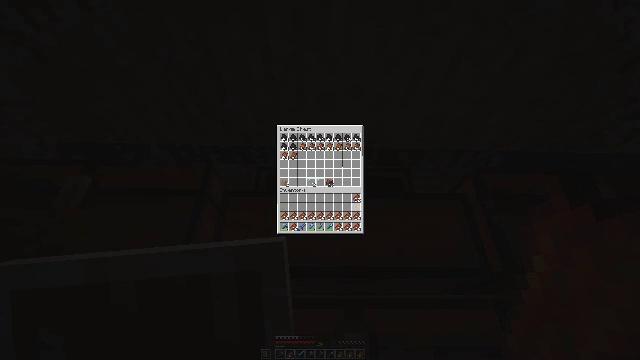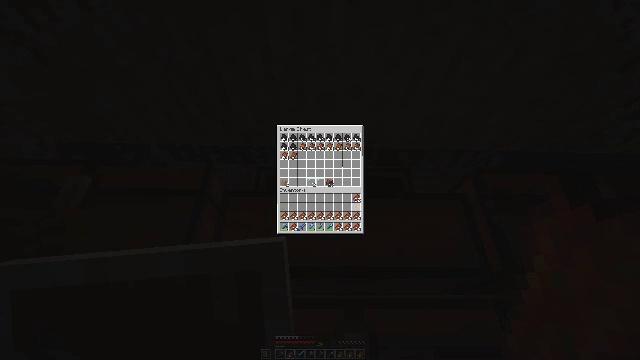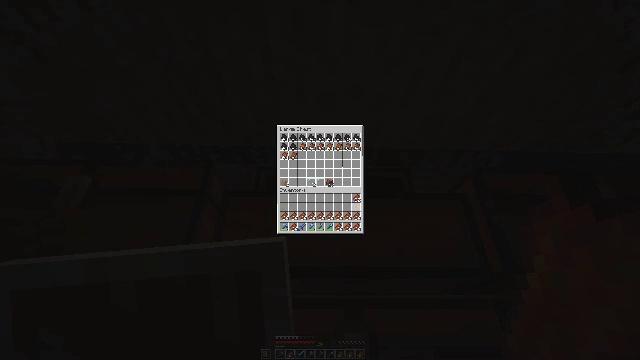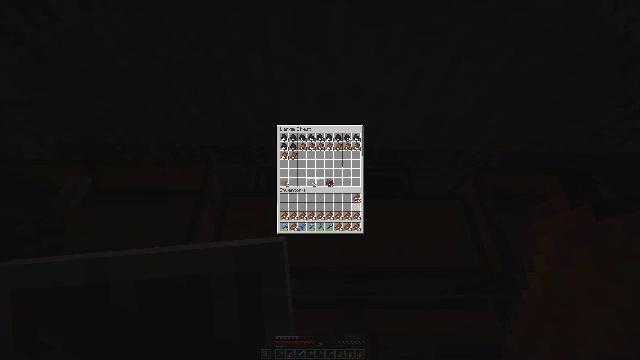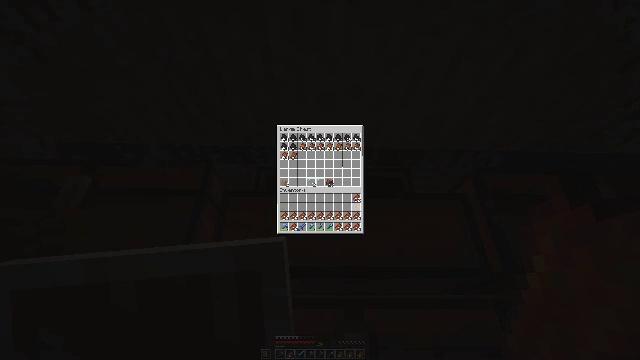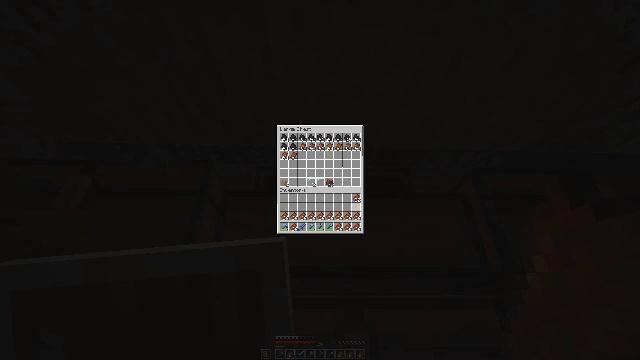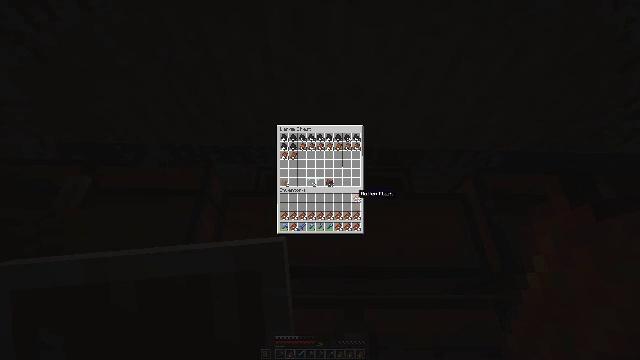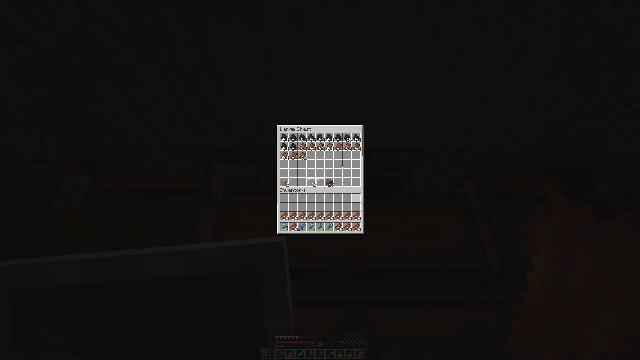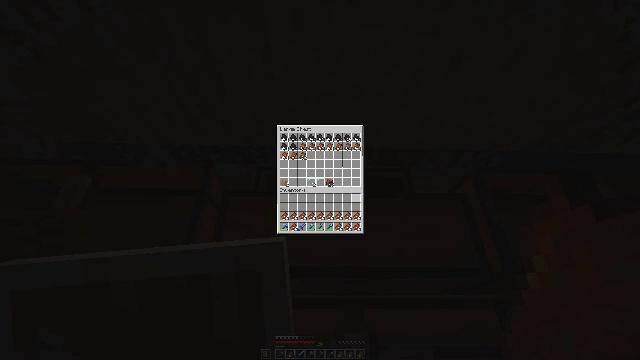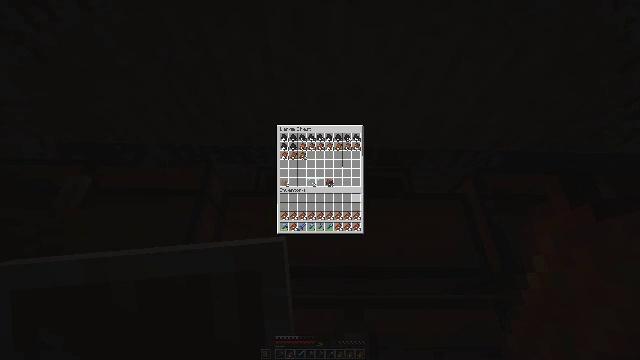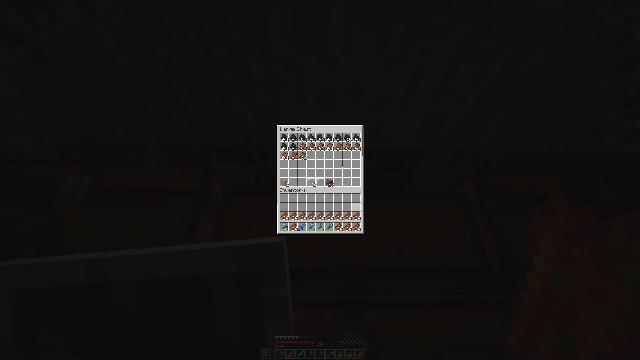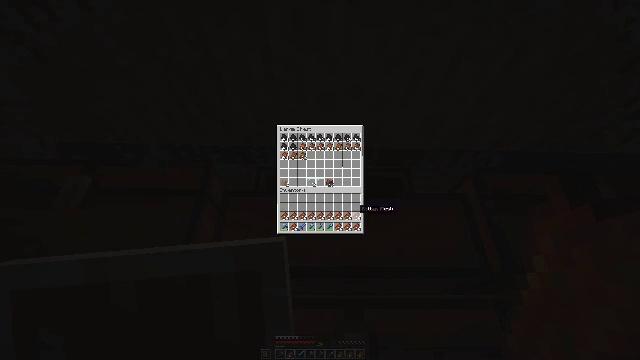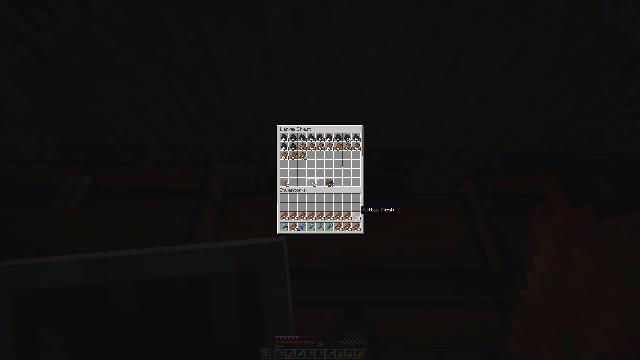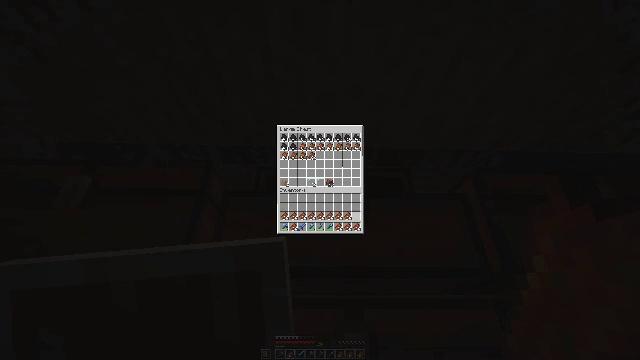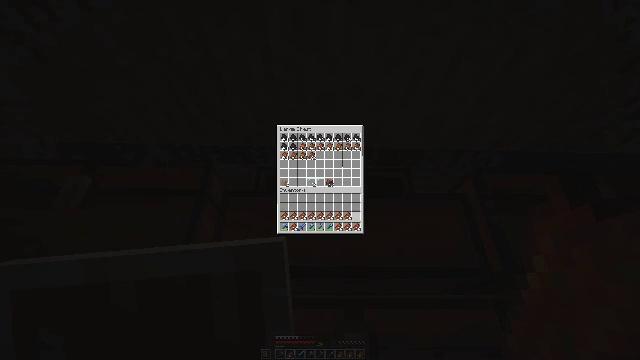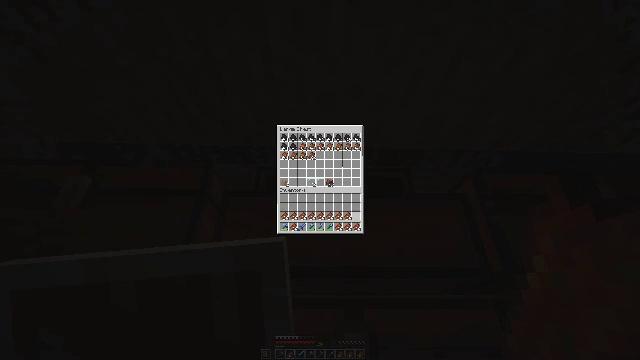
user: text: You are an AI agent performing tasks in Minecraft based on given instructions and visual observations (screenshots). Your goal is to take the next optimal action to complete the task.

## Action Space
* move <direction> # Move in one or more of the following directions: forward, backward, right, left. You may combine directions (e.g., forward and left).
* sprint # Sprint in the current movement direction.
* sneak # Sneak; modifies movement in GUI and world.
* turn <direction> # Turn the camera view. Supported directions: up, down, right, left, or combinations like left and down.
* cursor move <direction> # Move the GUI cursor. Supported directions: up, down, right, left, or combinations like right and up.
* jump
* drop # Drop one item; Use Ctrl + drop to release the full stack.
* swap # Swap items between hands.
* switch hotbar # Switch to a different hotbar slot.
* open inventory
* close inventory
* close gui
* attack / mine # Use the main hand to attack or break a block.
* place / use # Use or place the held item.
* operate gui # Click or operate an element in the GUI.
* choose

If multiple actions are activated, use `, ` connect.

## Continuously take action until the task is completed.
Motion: motion action
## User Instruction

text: Collect the blue shulker box into your inventory.
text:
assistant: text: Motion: sneak, attack / mine
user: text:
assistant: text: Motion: sneak
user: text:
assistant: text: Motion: sneak
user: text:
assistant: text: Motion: sneak
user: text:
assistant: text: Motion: sneak
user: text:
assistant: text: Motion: sneak, turn up
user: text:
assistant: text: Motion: sneak, attack / mine
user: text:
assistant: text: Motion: sneak, attack / mine
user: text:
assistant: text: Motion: sneak, attack / mine
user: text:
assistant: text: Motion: sneak, turn down
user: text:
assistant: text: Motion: sneak, turn down
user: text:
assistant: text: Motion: sneak
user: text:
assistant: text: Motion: sneak, attack / mine
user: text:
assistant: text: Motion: sneak, attack / mine
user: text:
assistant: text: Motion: sneak, attack / mine
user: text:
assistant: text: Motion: sneak
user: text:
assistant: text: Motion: sneak
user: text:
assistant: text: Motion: sneak, attack / mine
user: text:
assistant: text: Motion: sneak, attack / mine
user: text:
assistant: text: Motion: sneak, attack / mine
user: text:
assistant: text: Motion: sneak
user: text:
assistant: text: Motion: sneak, turn left
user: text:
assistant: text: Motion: sneak, turn left
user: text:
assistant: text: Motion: sneak, attack / mine
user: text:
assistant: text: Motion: sneak, attack / mine
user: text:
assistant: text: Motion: sneak, attack / mine
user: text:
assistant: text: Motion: sneak
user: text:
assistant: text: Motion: sneak, turn left
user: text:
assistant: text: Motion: sneak
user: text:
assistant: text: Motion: sneak, attack / mine